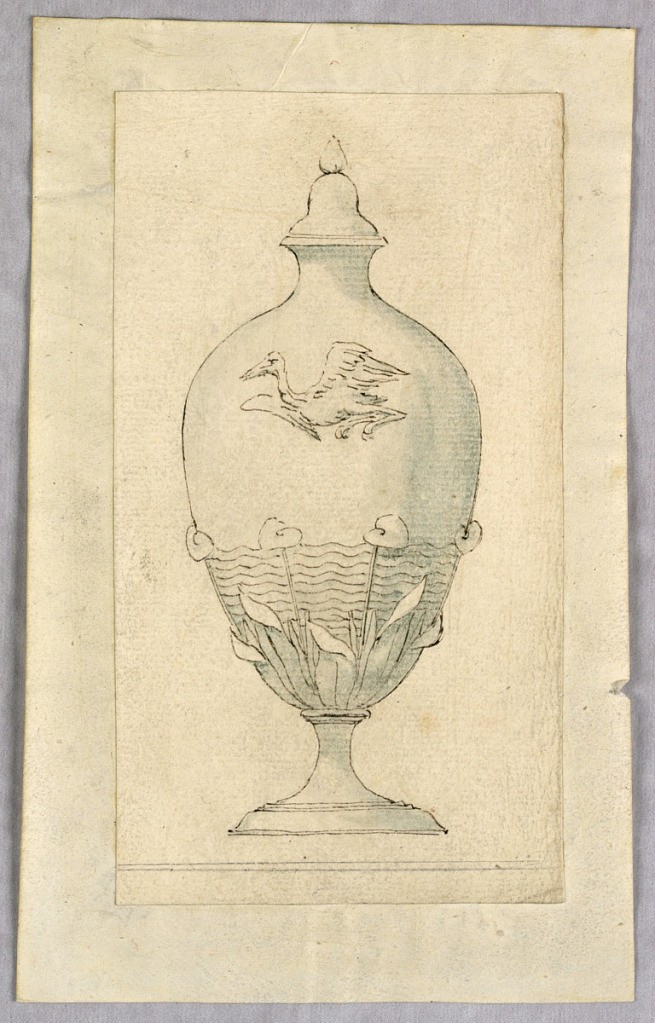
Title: Design for a Vase
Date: late 19th century
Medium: Pen and ink, brush and wash on paper
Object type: Drawing
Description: Vertical rectangle showing a covered vase in the Japanese style, with a flying crane.